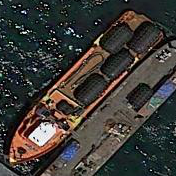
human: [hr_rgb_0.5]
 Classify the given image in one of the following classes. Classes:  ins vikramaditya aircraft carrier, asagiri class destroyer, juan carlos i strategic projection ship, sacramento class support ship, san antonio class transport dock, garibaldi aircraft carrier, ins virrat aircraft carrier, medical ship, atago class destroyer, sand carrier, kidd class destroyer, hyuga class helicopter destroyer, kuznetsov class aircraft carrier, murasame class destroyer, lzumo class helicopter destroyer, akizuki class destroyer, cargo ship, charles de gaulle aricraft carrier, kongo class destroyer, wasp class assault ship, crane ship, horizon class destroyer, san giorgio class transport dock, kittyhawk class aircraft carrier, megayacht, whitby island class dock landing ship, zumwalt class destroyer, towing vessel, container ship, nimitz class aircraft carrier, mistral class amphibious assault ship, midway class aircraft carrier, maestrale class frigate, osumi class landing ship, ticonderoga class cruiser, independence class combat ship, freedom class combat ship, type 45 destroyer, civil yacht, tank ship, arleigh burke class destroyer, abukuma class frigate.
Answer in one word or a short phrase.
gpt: Cargo ship